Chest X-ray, PA view. Patient: 39 years old, sex F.
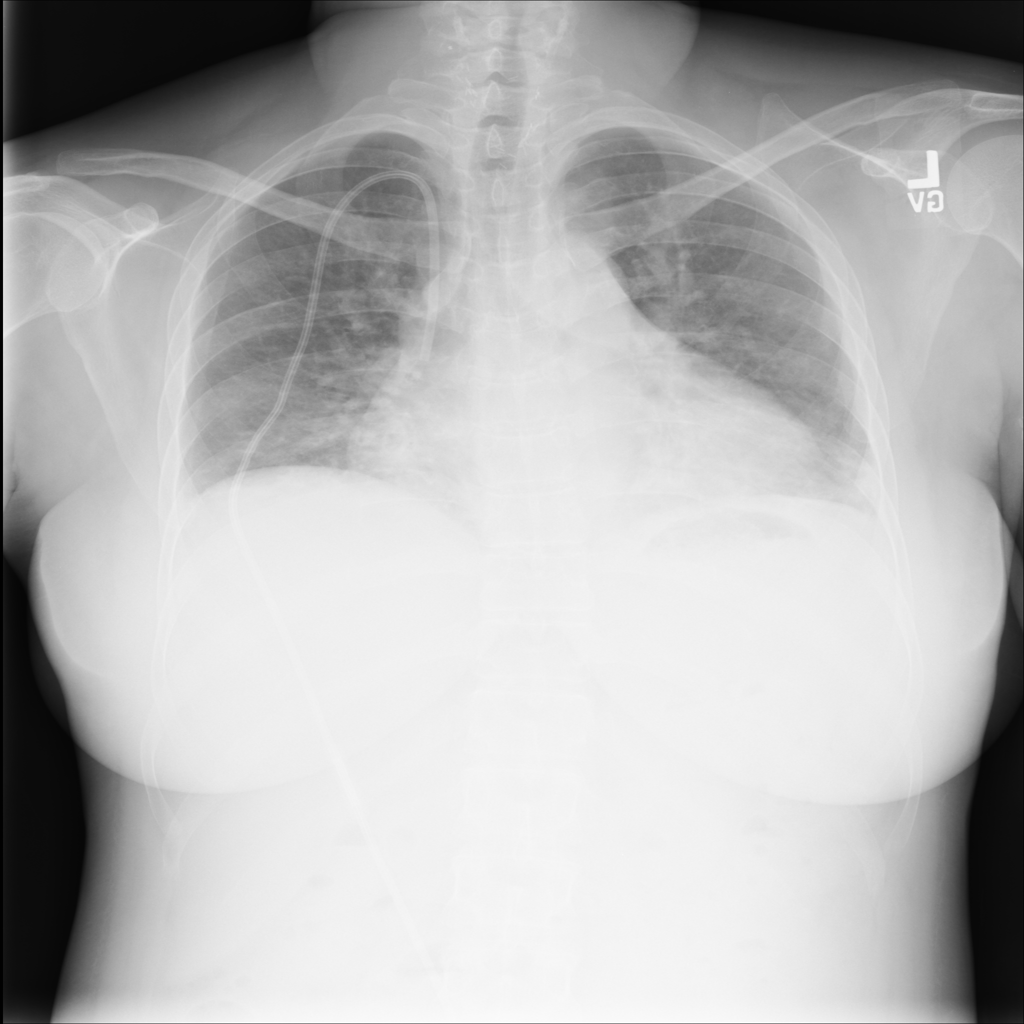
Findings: No Finding